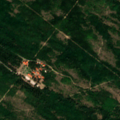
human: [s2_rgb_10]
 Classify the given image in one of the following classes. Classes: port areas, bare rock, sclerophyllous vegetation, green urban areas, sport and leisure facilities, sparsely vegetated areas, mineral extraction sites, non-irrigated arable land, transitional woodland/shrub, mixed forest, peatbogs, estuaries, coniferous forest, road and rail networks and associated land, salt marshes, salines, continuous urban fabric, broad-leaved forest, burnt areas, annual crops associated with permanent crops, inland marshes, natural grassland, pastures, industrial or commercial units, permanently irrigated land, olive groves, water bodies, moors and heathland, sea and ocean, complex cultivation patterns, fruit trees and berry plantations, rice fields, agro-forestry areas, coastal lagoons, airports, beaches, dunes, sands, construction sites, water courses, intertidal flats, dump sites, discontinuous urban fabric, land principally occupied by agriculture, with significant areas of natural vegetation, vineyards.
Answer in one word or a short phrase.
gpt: broad-leaved forest, transitional woodland/shrub